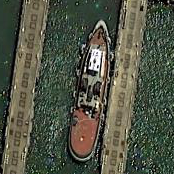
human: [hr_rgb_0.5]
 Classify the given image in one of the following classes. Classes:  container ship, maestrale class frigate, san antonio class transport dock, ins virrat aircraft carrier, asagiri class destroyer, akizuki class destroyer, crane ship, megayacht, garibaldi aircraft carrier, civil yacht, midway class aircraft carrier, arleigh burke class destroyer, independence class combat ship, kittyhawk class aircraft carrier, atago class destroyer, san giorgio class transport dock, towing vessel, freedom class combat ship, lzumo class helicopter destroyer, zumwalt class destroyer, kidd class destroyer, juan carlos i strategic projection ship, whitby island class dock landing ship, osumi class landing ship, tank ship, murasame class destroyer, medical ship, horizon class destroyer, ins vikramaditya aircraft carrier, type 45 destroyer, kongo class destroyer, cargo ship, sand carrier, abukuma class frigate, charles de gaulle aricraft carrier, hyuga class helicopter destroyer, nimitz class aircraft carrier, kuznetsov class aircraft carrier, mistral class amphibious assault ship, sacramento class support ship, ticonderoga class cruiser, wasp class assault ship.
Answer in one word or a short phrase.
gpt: Towing vessel